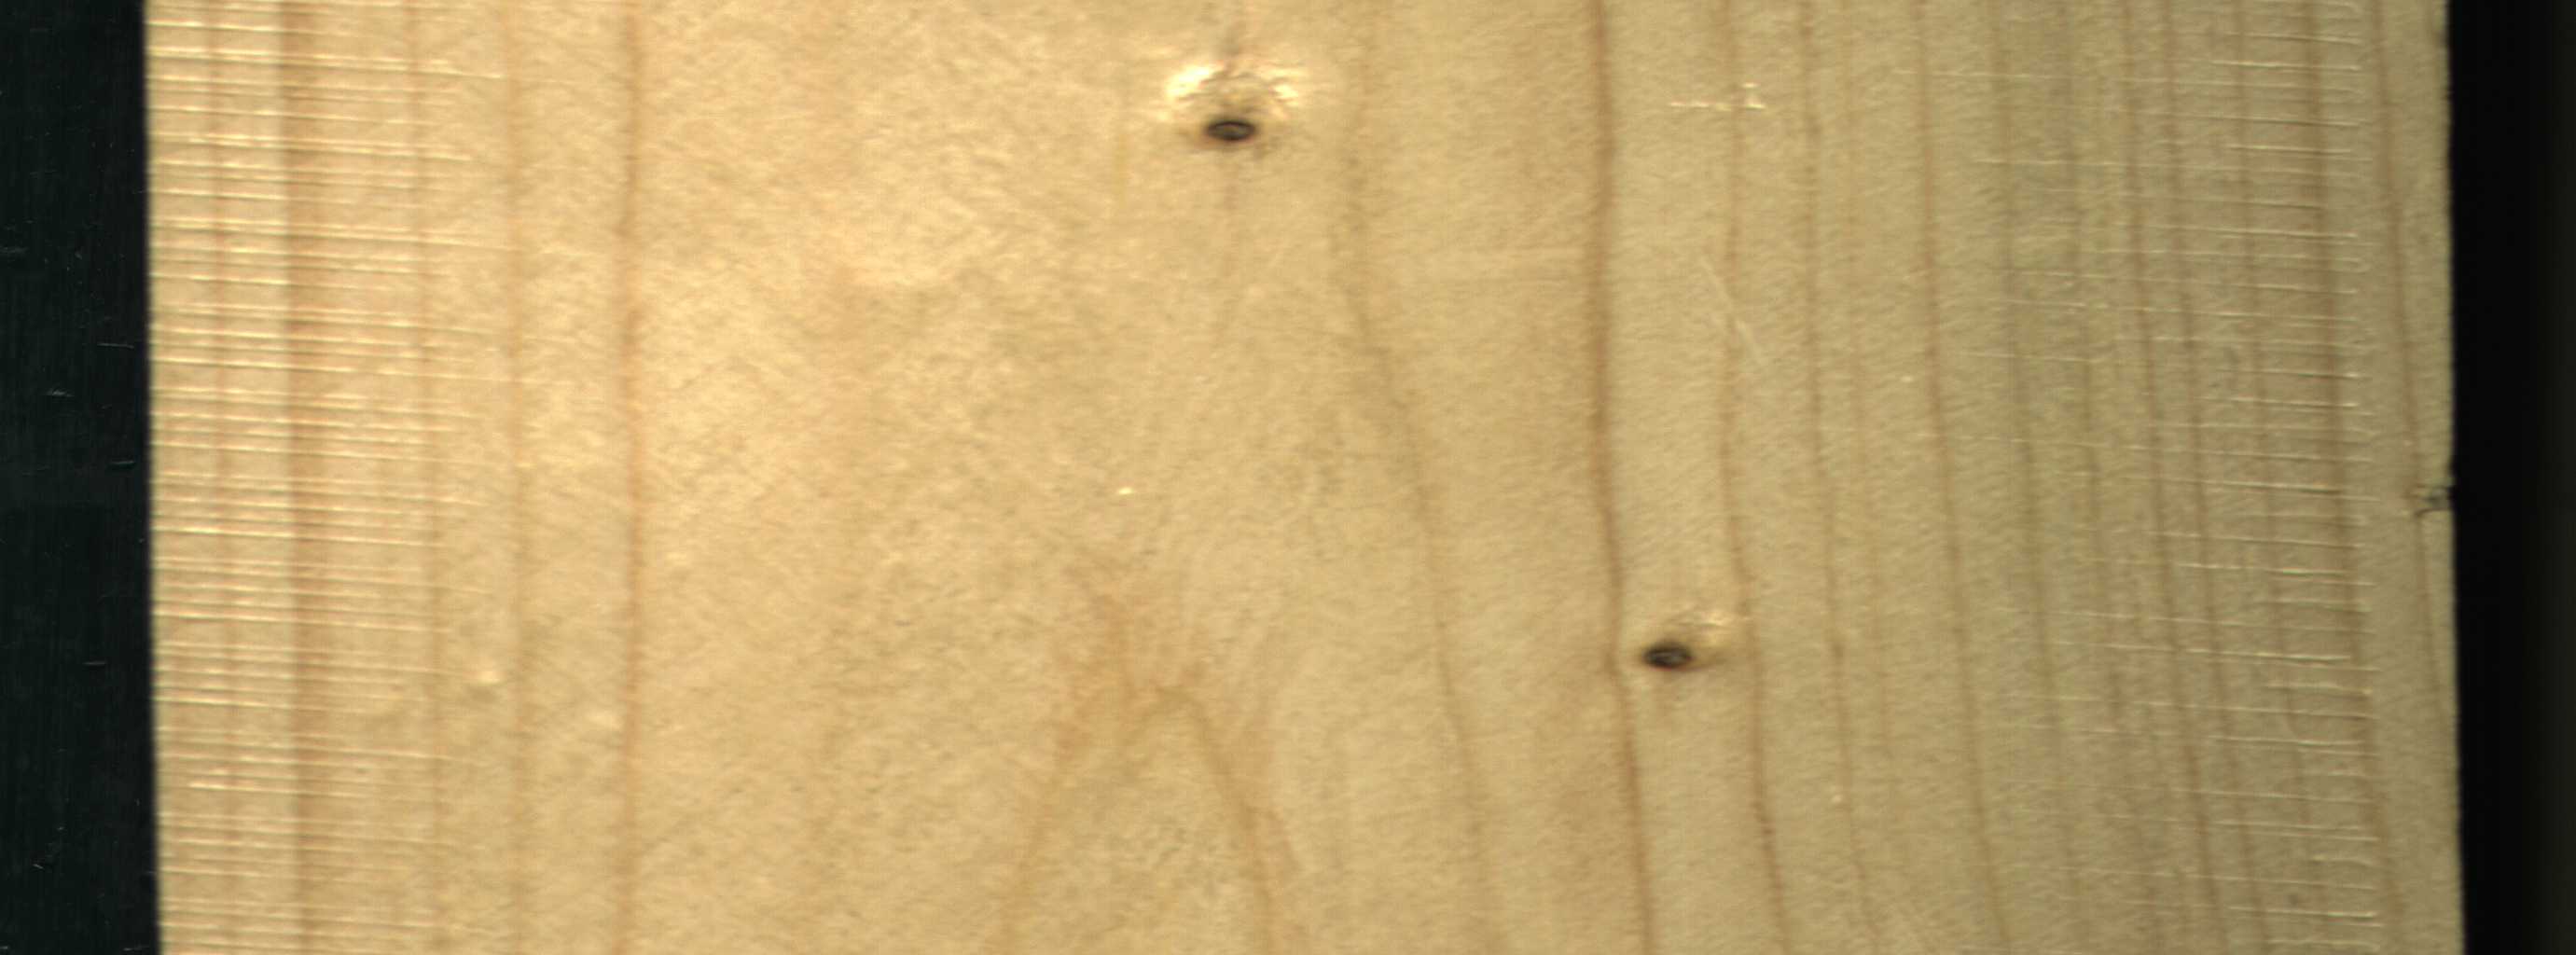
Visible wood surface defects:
Dead_Knot
Live_Knot